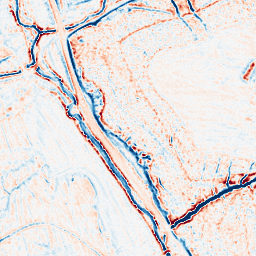
Category: edge_preserving
Decomposition family: bilateral
Decomposition parameters: d: 9
sigma_color: 75
sigma_space: 50
Upsampling method: bilinear
Upsampling parameters: scale: 4
Upsampling scale: 4